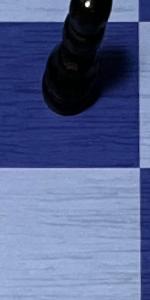
Label: Empty